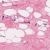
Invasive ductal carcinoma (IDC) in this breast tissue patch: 0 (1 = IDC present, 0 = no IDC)